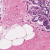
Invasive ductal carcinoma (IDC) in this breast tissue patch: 0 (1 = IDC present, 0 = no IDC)